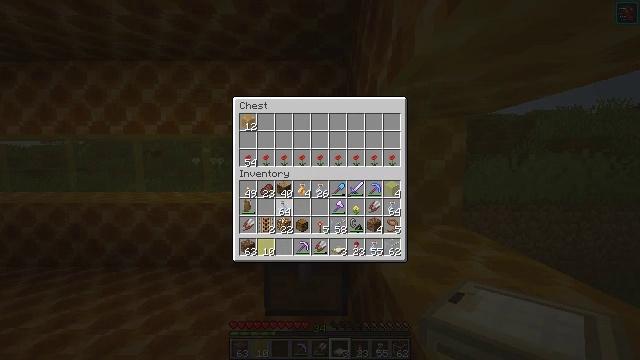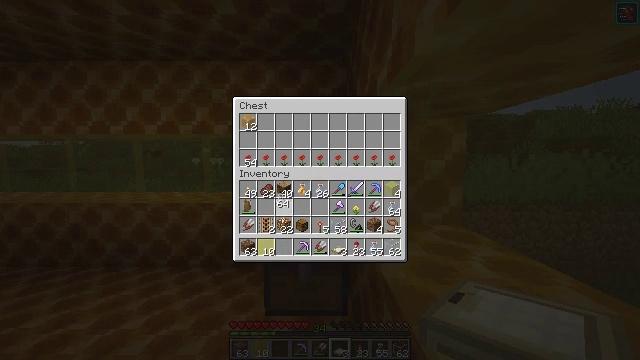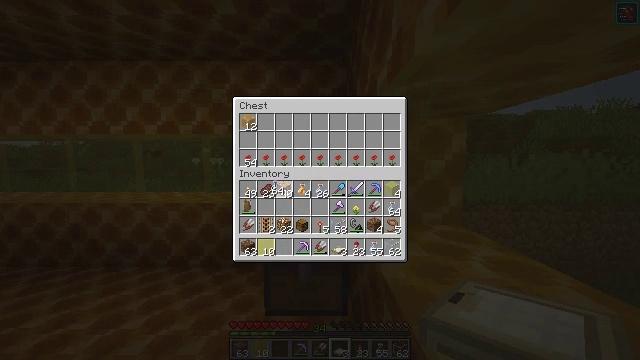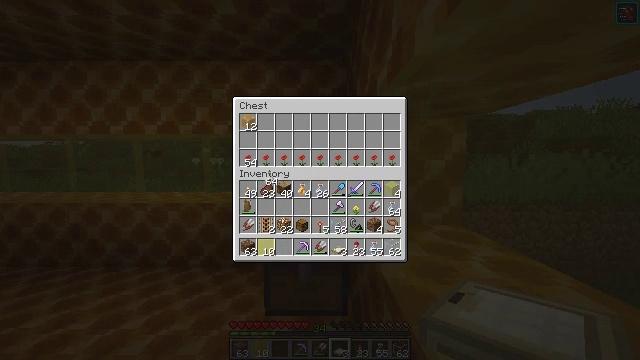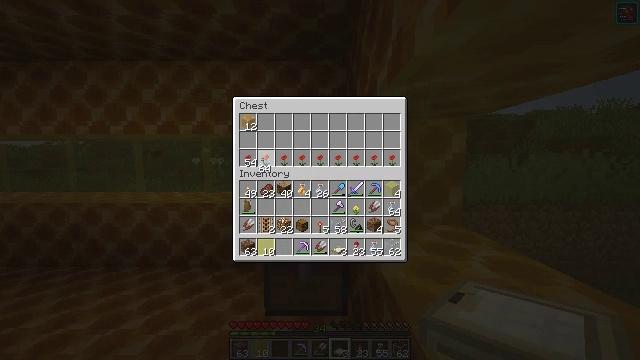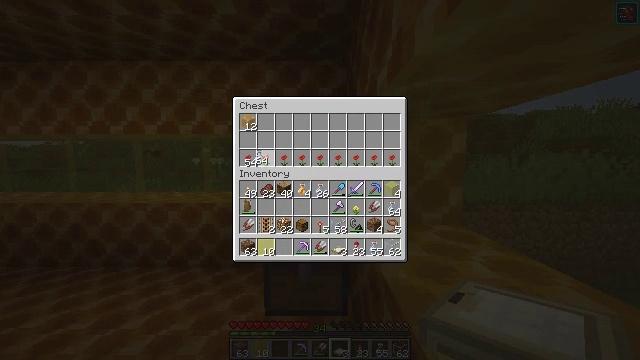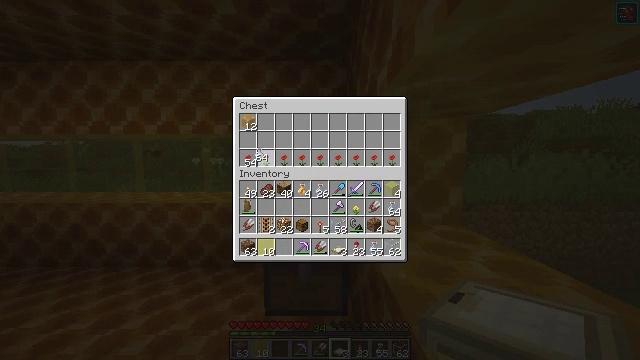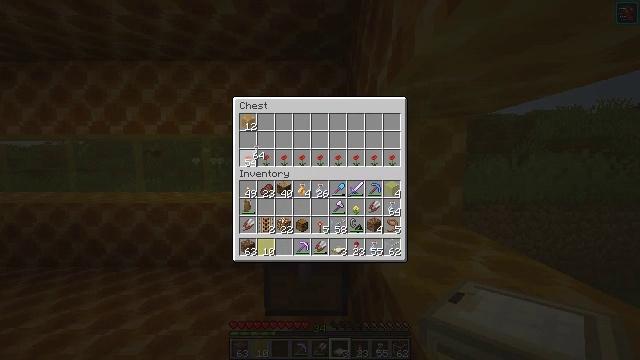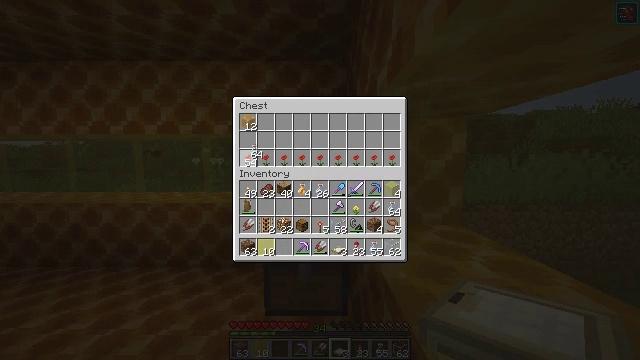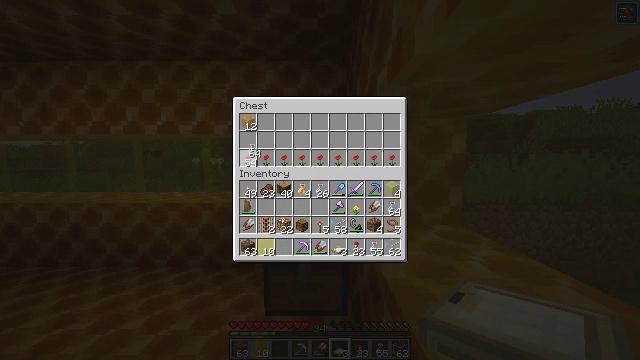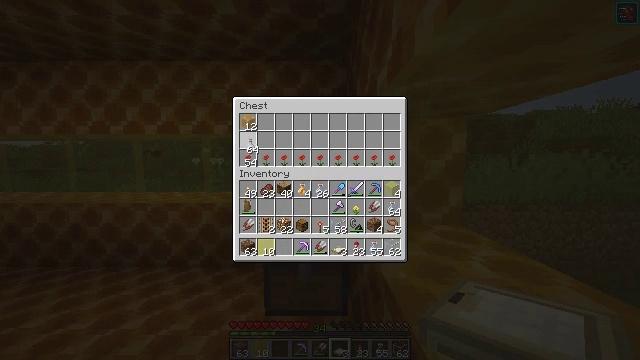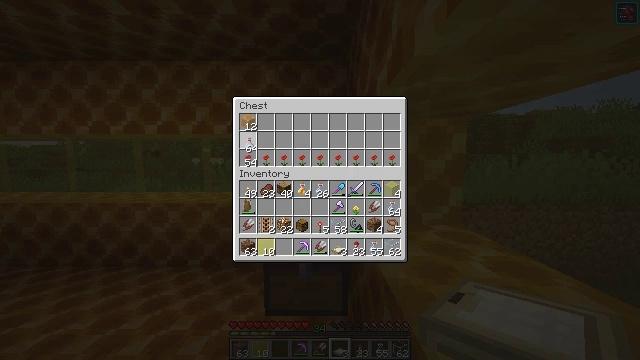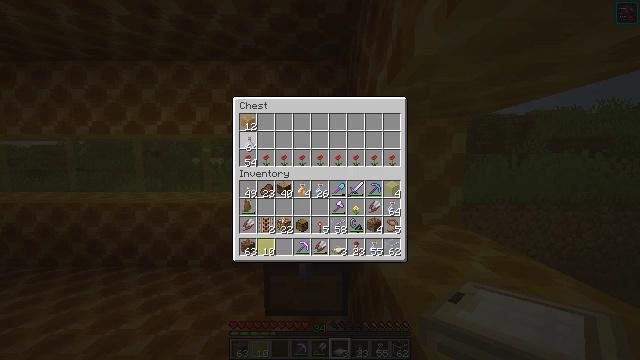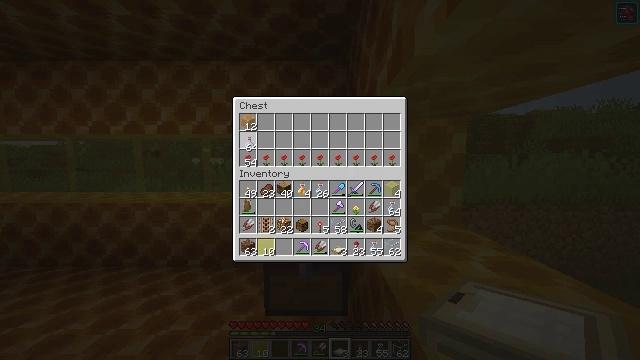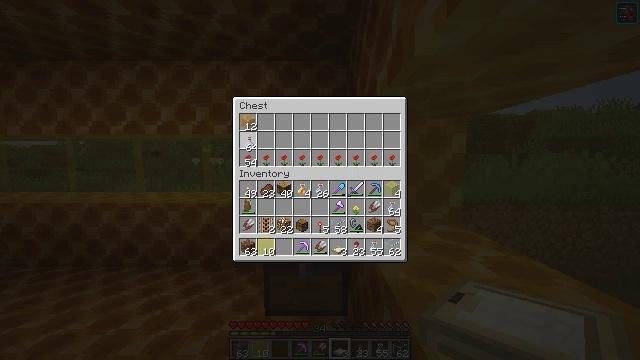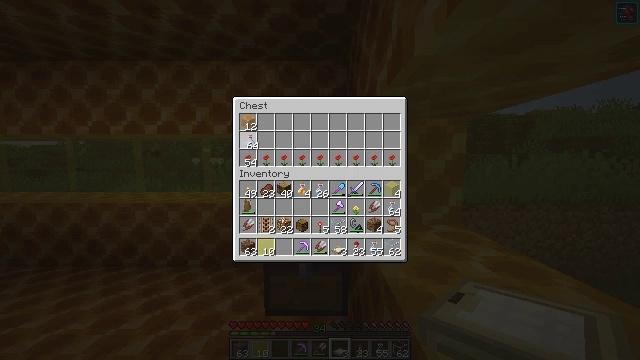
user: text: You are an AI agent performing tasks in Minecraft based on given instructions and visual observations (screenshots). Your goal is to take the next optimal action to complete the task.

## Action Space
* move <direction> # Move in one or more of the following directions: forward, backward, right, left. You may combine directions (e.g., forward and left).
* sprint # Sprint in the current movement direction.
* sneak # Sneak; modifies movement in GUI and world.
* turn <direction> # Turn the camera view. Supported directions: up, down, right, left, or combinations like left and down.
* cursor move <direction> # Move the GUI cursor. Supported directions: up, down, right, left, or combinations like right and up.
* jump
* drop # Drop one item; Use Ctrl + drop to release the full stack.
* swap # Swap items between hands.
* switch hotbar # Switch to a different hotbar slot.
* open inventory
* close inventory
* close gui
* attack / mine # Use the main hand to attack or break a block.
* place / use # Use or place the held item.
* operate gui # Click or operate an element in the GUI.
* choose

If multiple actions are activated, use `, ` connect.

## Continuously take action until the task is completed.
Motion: motion action
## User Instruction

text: Break the yellow stained glass.
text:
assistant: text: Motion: cursor move up
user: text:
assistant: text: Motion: cursor move up
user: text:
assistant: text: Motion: cursor move up
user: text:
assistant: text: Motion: cursor move left and up
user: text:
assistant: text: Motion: cursor move up
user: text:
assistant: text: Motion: no_op
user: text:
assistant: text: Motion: no_op
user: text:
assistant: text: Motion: no_op
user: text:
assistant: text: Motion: no_op
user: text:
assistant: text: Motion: no_op
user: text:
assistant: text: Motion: no_op
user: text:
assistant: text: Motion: no_op
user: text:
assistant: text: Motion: no_op
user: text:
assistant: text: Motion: choose
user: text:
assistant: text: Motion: choose
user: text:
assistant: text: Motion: cursor move right, choose
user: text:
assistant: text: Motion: cursor move right, choose
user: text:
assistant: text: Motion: cursor move right, choose
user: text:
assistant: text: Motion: cursor move right, choose
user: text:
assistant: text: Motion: cursor move right, choose
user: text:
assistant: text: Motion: cursor move right, choose
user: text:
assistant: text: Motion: cursor move right, choose
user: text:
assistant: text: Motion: cursor move right, choose
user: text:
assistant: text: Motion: cursor move right, choose
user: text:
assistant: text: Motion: cursor move right, choose
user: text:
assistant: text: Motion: cursor move right, choose
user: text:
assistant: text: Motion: cursor move right, choose
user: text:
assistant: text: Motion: choose
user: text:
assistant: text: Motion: choose
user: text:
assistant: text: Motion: choose